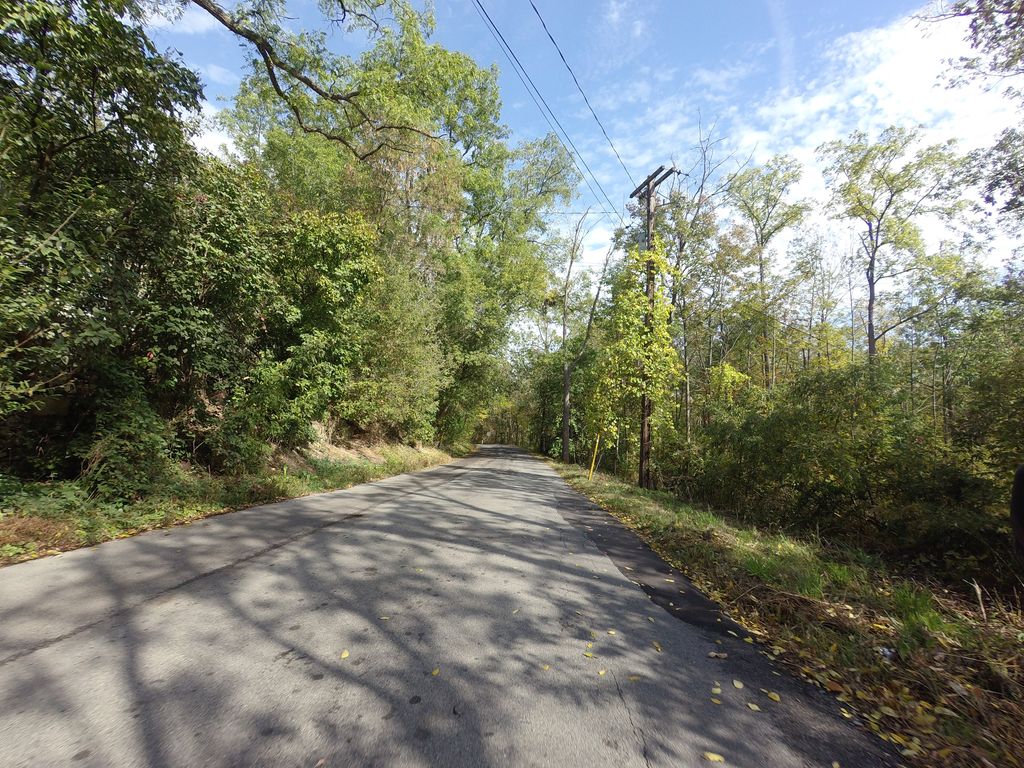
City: hamilton